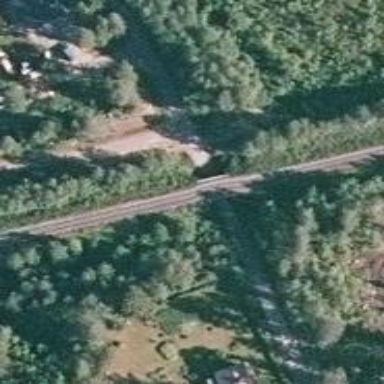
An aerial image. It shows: Continuous rail bridge crossing over railway track.